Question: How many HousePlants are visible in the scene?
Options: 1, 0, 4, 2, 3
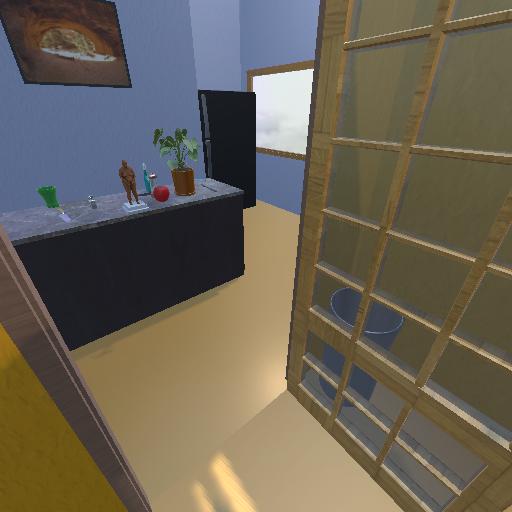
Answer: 1